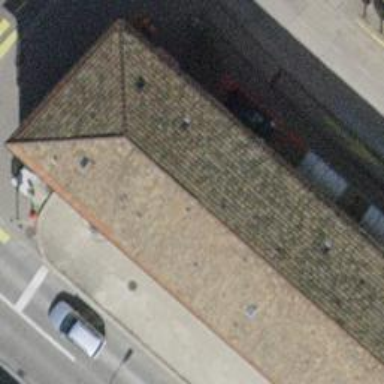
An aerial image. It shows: Industrial building with half-hipped roof shape.